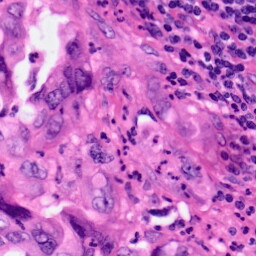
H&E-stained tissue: Pancreatic